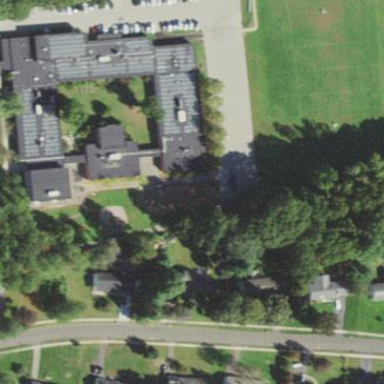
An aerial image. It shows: School.